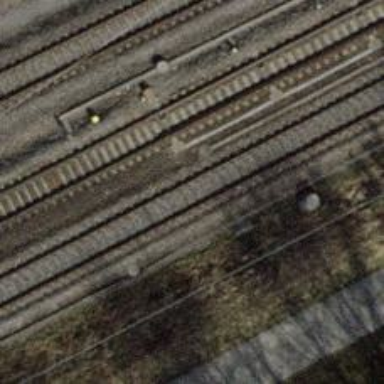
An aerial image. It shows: Single railway track with electrified contact line.